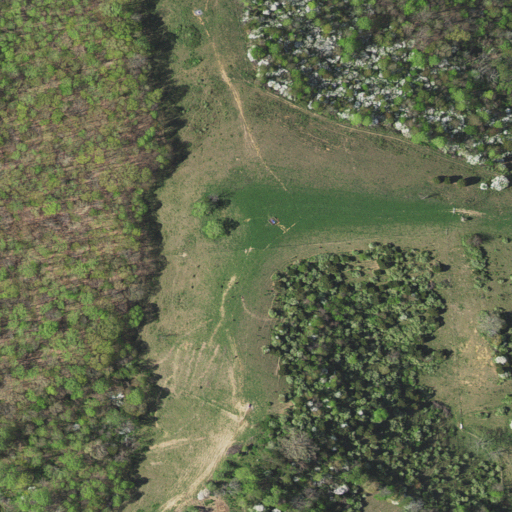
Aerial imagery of ridge(s) in Virginia named Chestnut Ridge containing pasture and deciduous forest